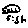
Label: fish